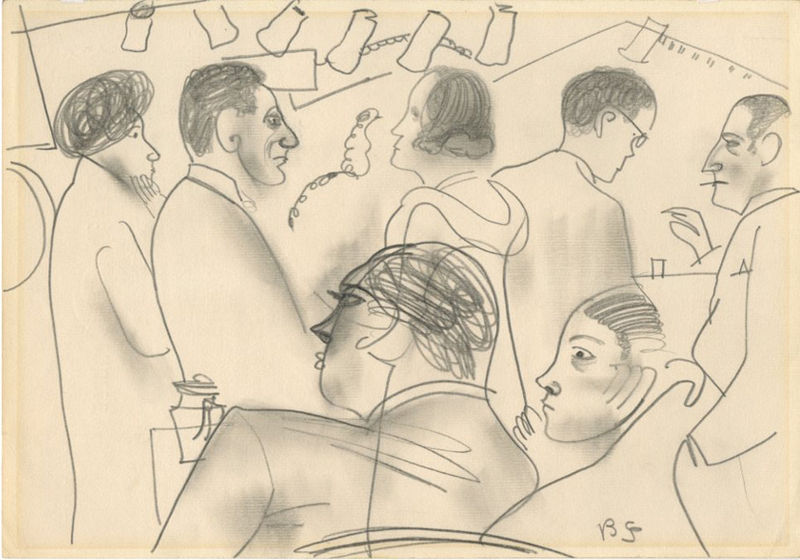
Titel: Untitled
Künstler: Boris Grigor'ev
Standort: Amherst (Massachusetts, USA)
Institution: Mead Art Museum, Amherst College
Schlagwörter: gruppe, frauen, menschen, abend, bar, frau, glas, haar, lampen, laternen, männer, profil, skizze, tisch, tische, zeichnung, haus, expressionismus, fest, leute, party, anzug, bart, gesichter, gläser, lokal, trinken, kragen, stehen, signatur, mantel, realismus, paar, personen, girlande, theater, krug, vase, schnell, unterhaltung, studie, grafik, graphik, rauchen, becher, berlin, restaurant, monogramm, brille, mäntel, bleistift, verwischt, zigarette, raucher, telefon, turban, gespräche, postmoderne, gla, an der bar, r g, drinks, bleitiftzeichnung